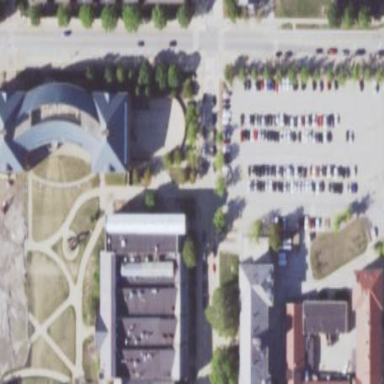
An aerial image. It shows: Parking area with asphalt surface.